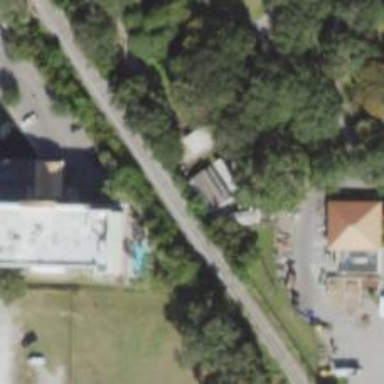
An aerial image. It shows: Miniature railway located in service yard.